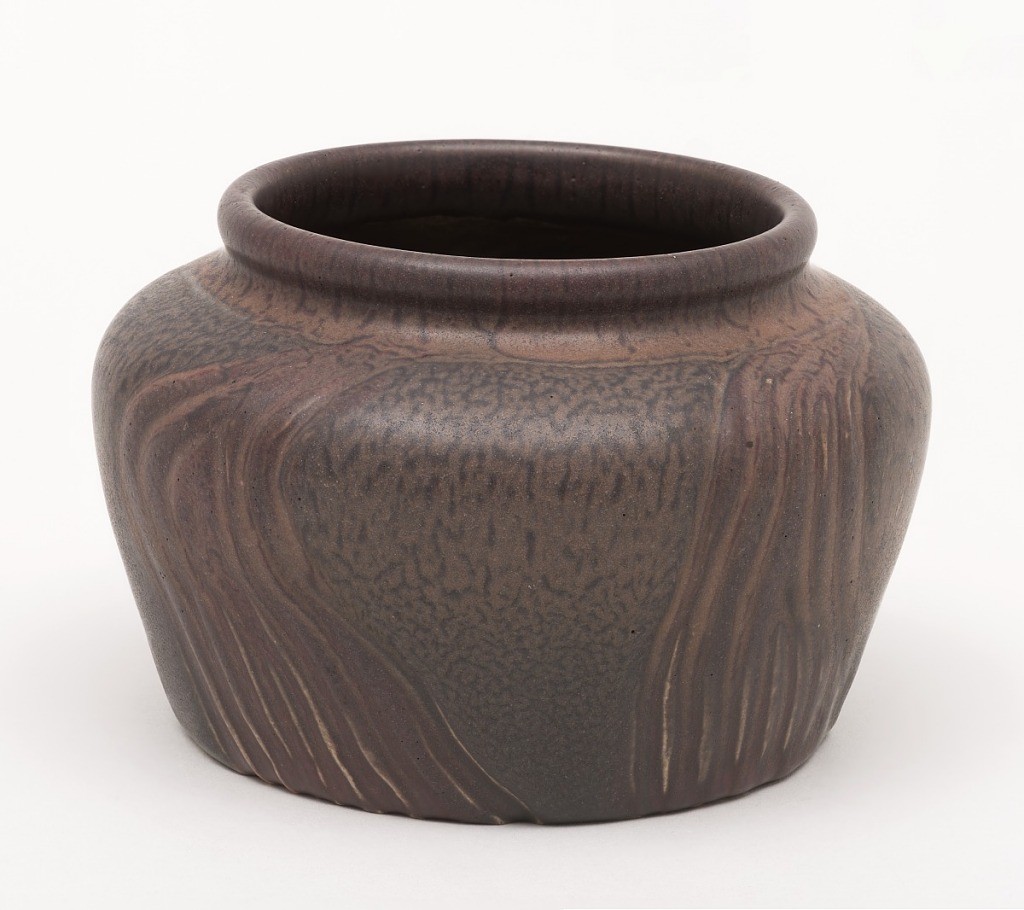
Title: Bowl
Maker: W. E. Hentschel
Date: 1913
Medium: earthenware, glaze
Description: Footless bowl, tapering slightly from shoulder to base, with low neck, wide mouth, rounded lip. On cream-colored clay body, brown mat glaze ground mottled with black; four shallowly modeled flame-like forms encircling bowl mat-glazed with dark red over tan; lip and neck dark red over tan with irregular blackish-red streaking.